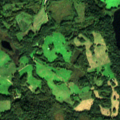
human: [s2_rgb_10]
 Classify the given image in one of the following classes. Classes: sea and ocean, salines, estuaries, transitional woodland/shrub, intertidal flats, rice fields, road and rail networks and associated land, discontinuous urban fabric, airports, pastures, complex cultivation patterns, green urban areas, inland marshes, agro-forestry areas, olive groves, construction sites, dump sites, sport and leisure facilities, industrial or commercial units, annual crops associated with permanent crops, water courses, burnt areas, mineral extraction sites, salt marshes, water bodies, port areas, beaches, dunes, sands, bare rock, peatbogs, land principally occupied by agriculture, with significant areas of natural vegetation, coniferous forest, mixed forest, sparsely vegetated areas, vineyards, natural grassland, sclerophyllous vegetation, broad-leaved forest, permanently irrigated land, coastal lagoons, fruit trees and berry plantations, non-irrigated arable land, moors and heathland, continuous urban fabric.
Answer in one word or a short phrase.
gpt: complex cultivation patterns, land principally occupied by agriculture, with significant areas of natural vegetation, broad-leaved forest